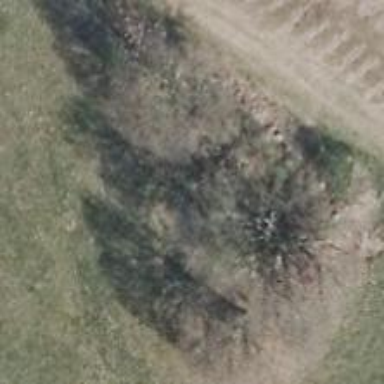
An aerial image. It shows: Deciduous broadleaved woodland.